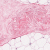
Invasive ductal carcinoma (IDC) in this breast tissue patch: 0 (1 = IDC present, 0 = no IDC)